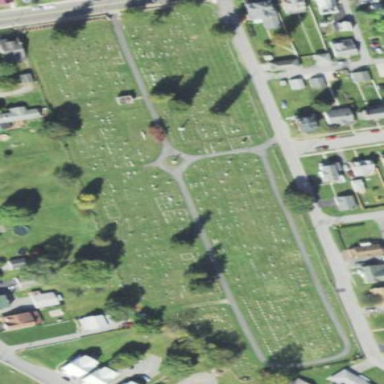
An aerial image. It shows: Cemetery.